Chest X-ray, PA view. Patient: 39 years old, sex F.
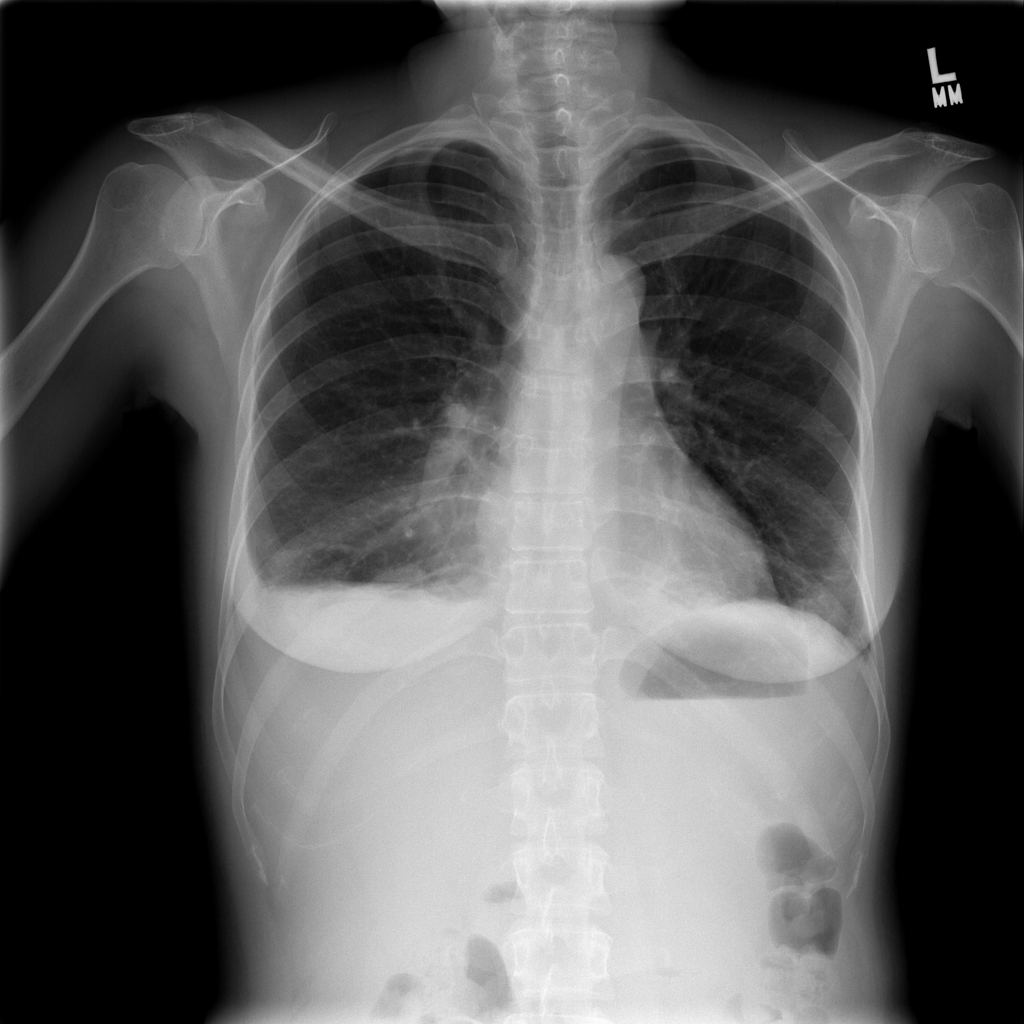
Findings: Effusion, Infiltration